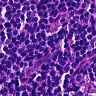
Metastatic tissue present: no